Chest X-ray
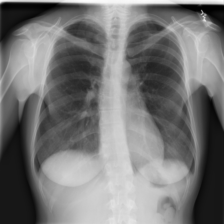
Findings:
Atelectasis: negative
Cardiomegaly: negative
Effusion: negative
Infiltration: negative
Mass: negative
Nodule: negative
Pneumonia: negative
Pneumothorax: negative
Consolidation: negative
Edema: negative
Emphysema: negative
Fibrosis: negative
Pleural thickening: negative
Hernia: negative